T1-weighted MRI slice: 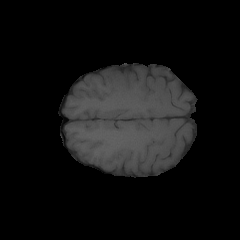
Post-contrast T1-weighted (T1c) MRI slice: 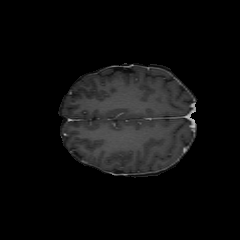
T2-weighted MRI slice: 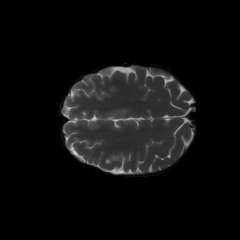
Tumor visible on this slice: no